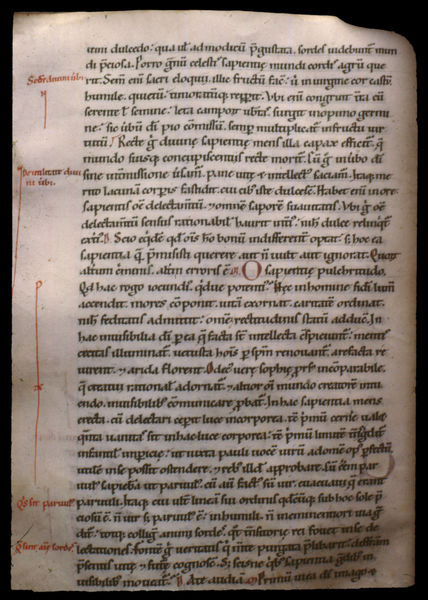
Titel: Speculum virginum
Institution: Köln, Historisches Archiv
Schlagwörter: paris, schwarz, rot, alt, alte, bibel, schrift, papier, buch, kloster, münchen, linie, druck, seite, text, buchstaben, schriften, buchdruck, buchseite, pergament, gotisch, antik, mittelalter, wien, skizzen, fraktur, lettern, notiz, latein, notizen, anmerkung, majuskel, codex, kodex, sprache, übersetzung, marginalie, glosse, notzi